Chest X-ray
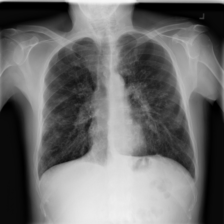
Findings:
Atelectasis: negative
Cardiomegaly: negative
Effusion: negative
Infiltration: negative
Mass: negative
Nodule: negative
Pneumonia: negative
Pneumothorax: negative
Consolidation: negative
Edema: negative
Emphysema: negative
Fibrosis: negative
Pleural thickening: negative
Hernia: negative